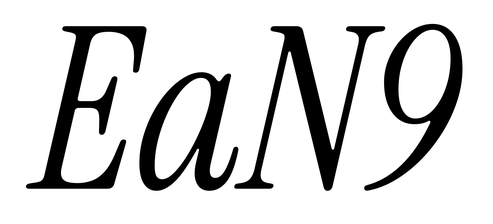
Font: InstrumentSerif-Italic